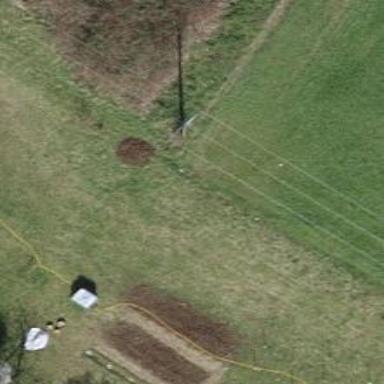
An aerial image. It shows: Minor power line with 3 cables.